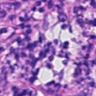
Metastatic tissue present: no